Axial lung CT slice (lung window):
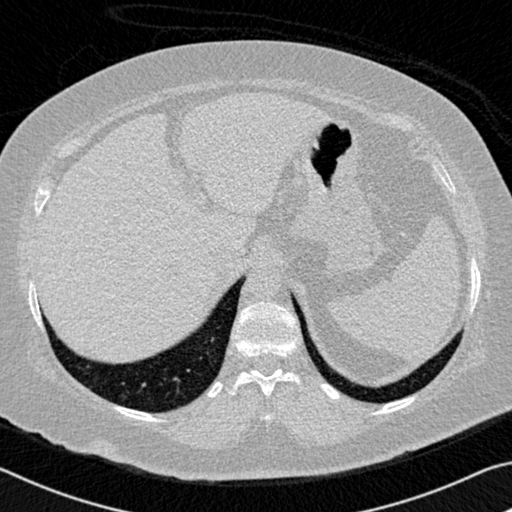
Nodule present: no